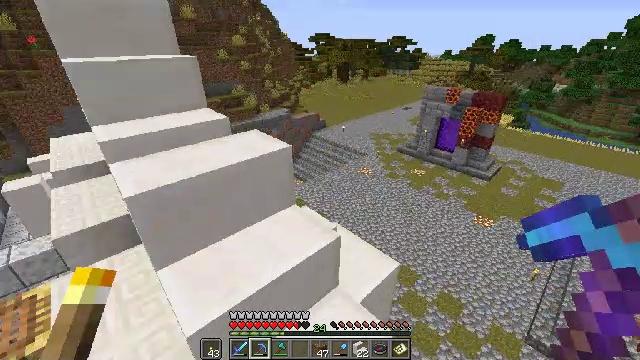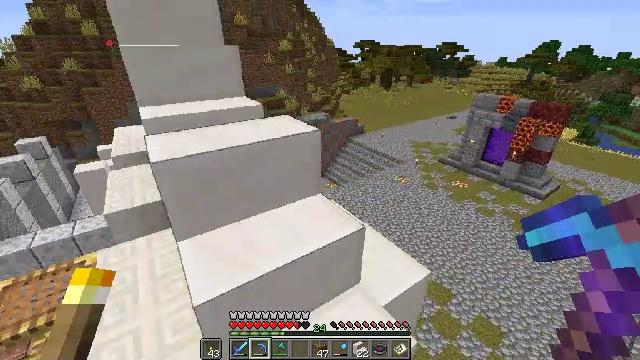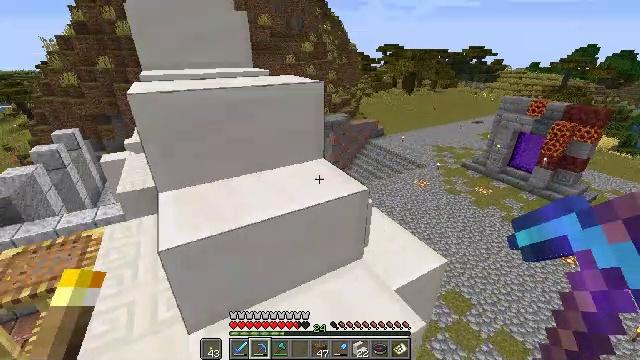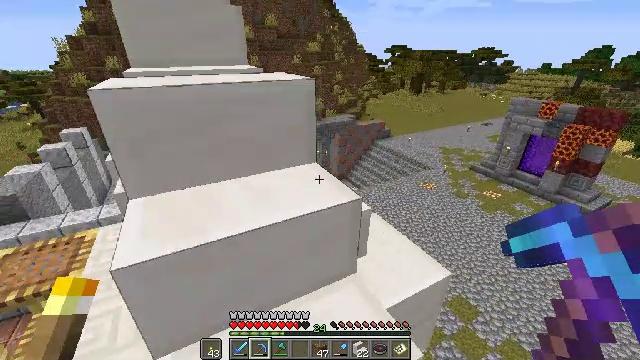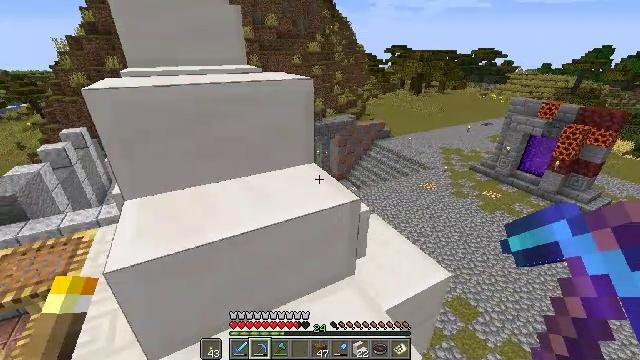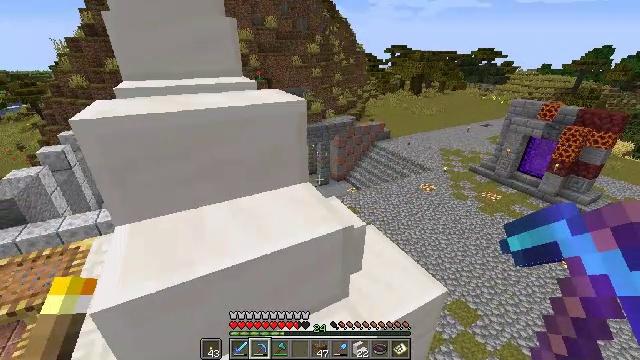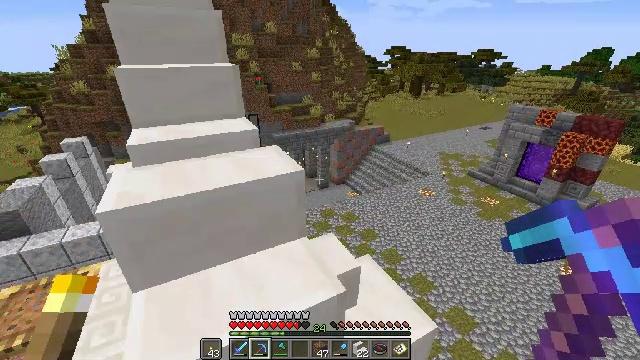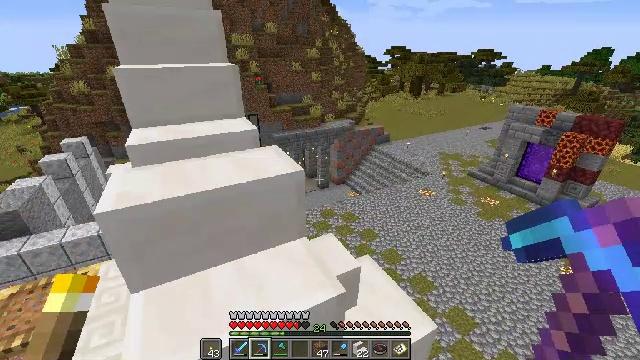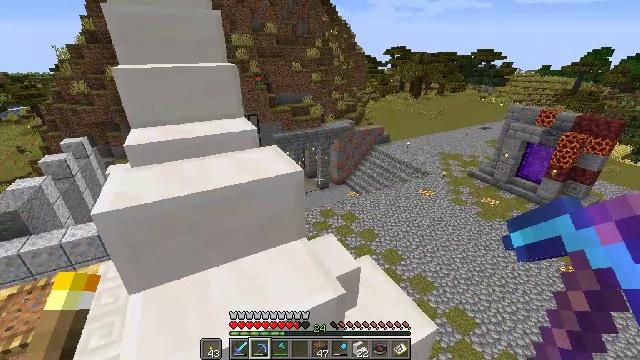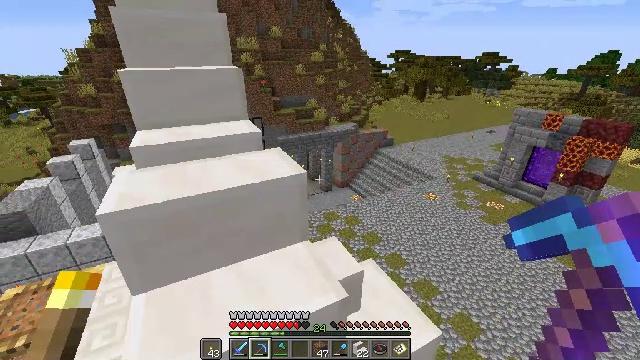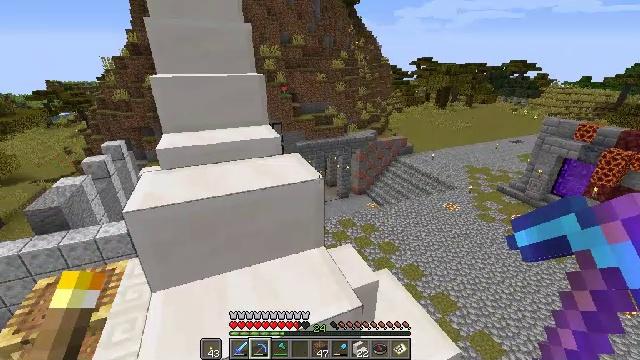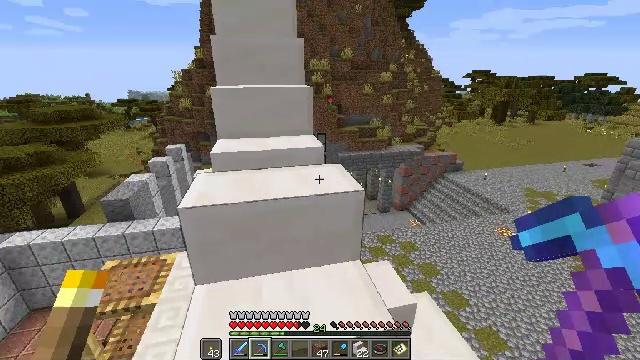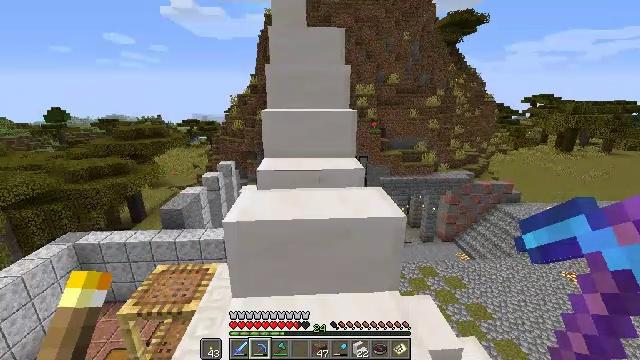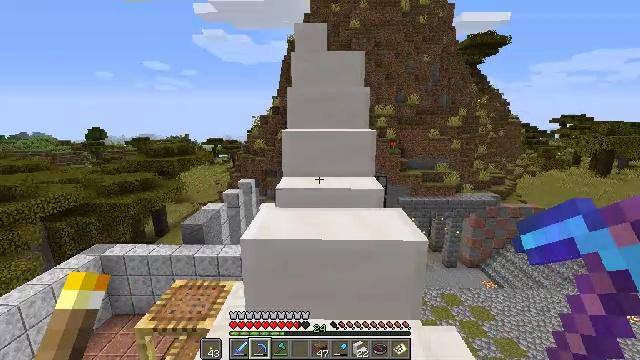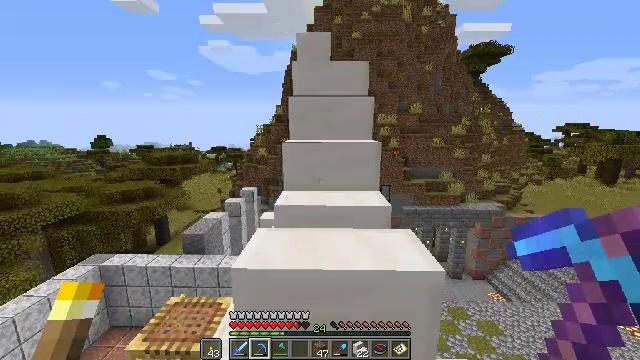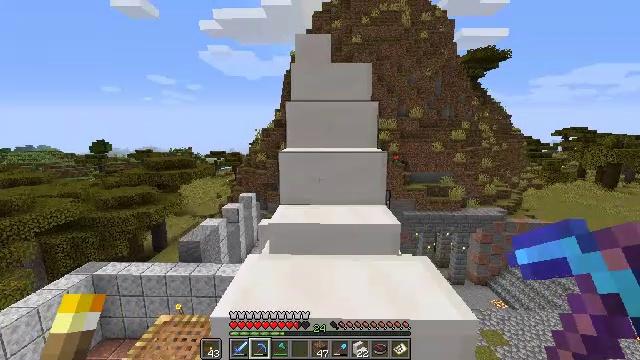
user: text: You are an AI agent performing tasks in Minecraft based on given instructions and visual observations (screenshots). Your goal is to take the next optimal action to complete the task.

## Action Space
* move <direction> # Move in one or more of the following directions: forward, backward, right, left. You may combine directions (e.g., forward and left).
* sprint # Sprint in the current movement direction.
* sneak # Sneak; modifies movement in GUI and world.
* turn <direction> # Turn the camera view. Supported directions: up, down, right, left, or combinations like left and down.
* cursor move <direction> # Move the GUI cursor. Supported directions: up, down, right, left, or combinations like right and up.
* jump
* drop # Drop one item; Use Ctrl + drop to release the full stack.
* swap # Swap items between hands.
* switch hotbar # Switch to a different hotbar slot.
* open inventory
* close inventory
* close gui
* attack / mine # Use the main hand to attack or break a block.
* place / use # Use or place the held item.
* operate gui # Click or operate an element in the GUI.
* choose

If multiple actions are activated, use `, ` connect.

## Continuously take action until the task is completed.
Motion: motion action
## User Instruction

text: Destroy the quartz stairs to collect them.
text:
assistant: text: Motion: move forward, turn left and up
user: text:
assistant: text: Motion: move forward, turn left
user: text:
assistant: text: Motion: move forward, turn left
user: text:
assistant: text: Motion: no_op
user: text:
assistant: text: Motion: no_op
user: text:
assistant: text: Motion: no_op
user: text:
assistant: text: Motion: no_op
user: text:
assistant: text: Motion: no_op
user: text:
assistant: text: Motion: no_op
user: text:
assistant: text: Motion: turn left and up
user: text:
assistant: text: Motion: turn left and up
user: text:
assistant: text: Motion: turn left and up
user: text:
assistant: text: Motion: move forward, turn left and up
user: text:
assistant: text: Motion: move forward, turn up
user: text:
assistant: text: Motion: move forward, turn up
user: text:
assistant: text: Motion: move forward
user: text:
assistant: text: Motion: move forward
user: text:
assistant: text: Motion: move forward
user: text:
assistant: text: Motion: move forward
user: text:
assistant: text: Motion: move forward
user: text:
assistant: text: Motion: move forward
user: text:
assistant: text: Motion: move forward, turn left and down
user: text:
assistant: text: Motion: move forward, turn down
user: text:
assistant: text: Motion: move forward, turn down
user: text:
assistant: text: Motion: move forward, turn right and down
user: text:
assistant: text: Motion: move forward, turn right and down
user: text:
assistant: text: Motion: move forward, turn down
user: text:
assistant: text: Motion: move forward, turn down
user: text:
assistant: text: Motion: move forward, turn down
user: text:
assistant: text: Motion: turn down